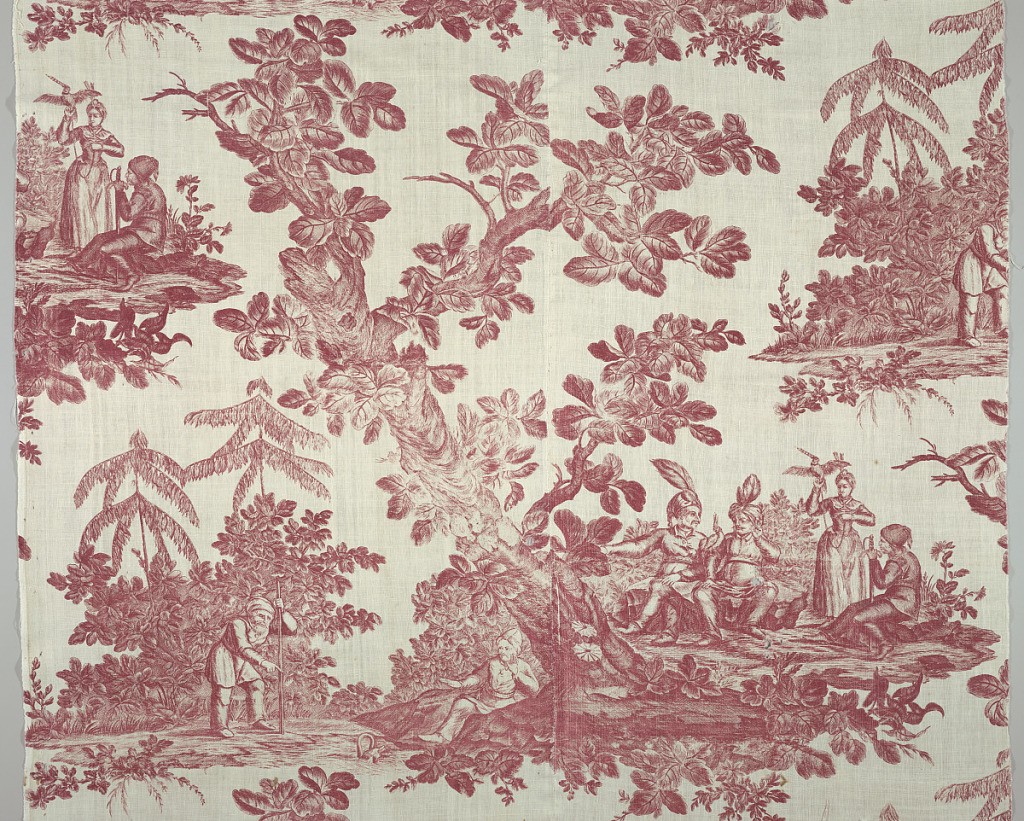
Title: Textile
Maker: Oberkampf & Cie., Jouy-en-Josas, France, 1759–1815
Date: ca. 1780
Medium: cotton Technique: printed by engraved plate on plain weave
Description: Scenes include figures dressed in feathered turbans resting beneath an elaborate tree while a standing woman holds a captive falcon in her hand. A reclining gentleman on the opposite side recoils as dog fetches an eel from the water as a gentleman with a walking stick points toward the dog. Printed in red on a white ground.